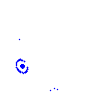
Particle: electron